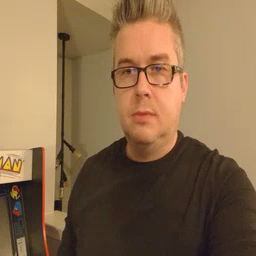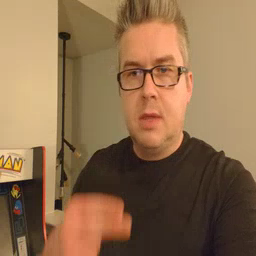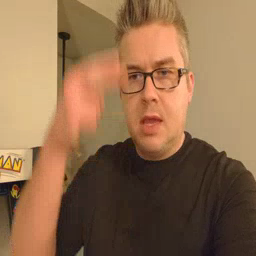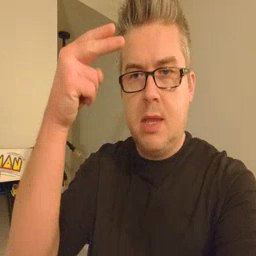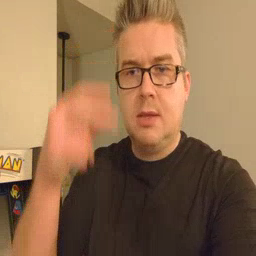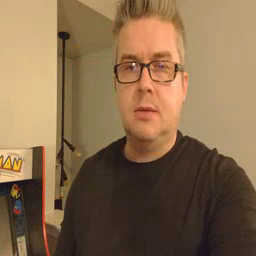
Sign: high